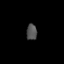
Tissue: prostate
Cell type: T cells
Senescence score: 0.3362
Nuclear area (px): 164
Mean DAPI intensity: 81.683